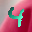
Label: 4